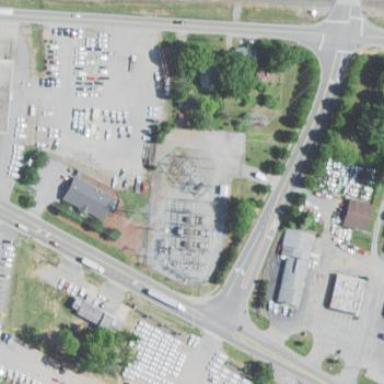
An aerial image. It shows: Distribution level power substation enclosed by fence.